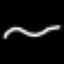
Label: squiggle